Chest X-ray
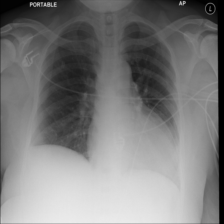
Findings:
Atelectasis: negative
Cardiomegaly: negative
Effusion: negative
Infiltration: negative
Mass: negative
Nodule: negative
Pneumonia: negative
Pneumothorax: negative
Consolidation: negative
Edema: negative
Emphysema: negative
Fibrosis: negative
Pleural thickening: negative
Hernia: negative